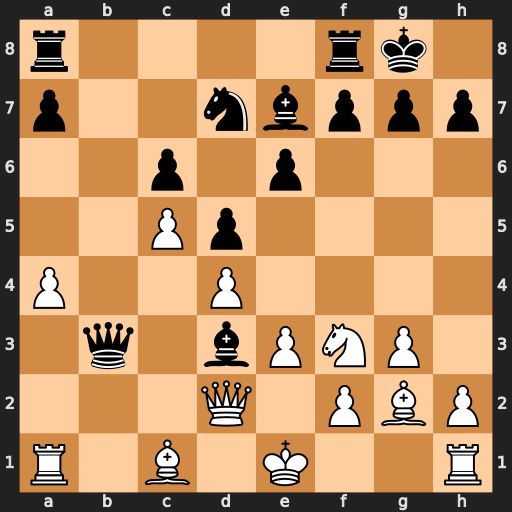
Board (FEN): r4rk1/p2nbppp/2p1p3/2Pp4/P2P4/1q1bPNP1/3Q1PBP/R1B1K2R
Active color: w
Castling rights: KQ
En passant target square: -
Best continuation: Ra3 Qc2 Rxd3